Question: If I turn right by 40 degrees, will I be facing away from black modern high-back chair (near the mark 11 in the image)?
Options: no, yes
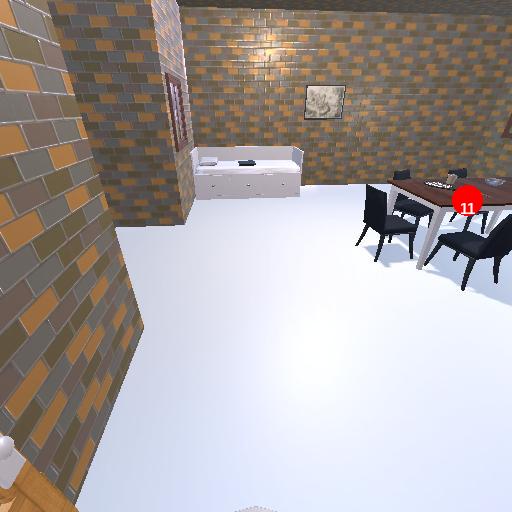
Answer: no